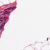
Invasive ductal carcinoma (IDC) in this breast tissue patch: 0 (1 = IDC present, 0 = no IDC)